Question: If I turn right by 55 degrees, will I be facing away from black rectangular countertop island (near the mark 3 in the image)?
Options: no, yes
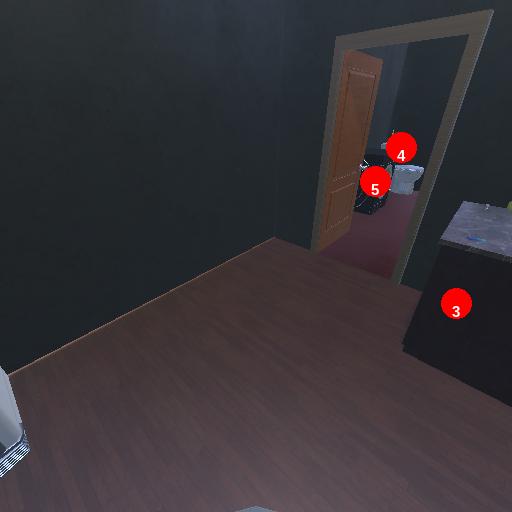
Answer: no